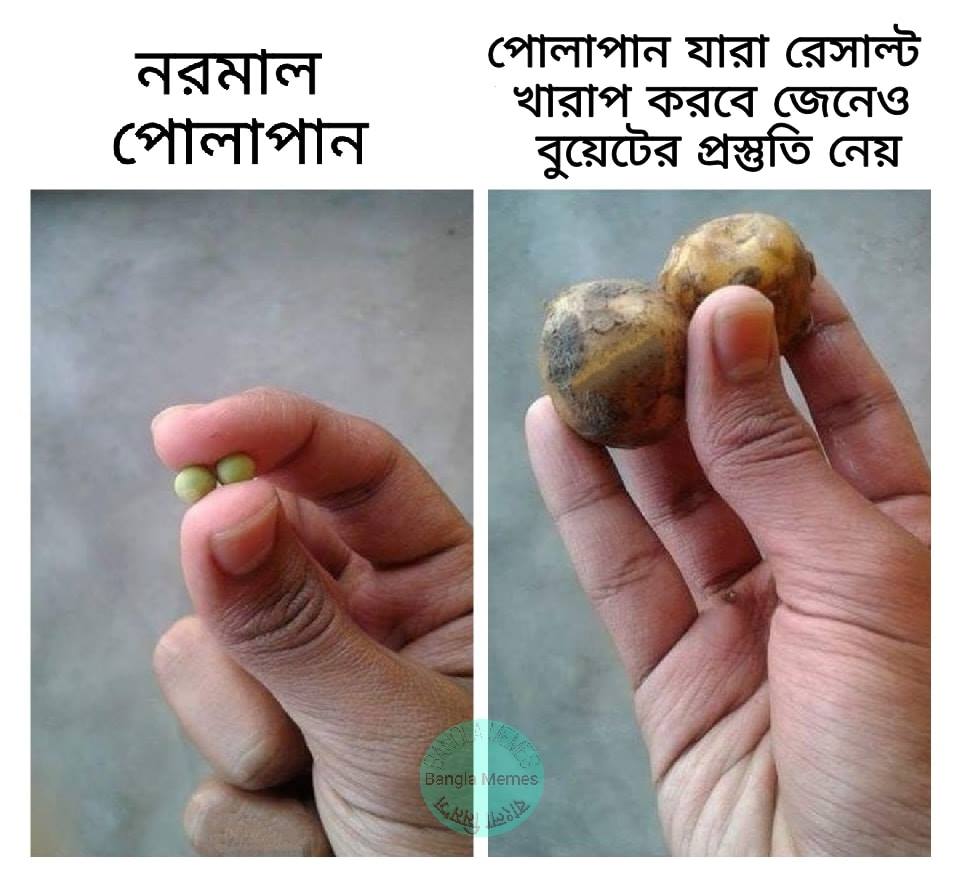
Caption: নরমাল পোলাপান     পোলাপান যারা  রেসাল্ট খারাপ করবে জেনেও বুয়েটের প্রস্তুতি নেয়
Label: hate